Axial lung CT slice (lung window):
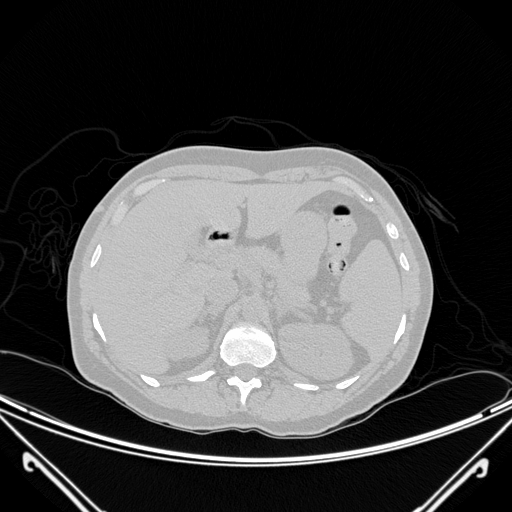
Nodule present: no